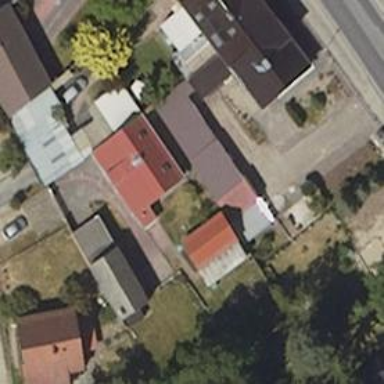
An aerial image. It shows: Shed building.